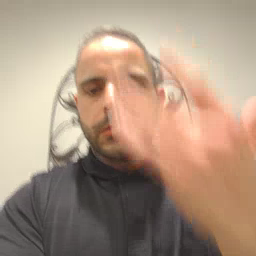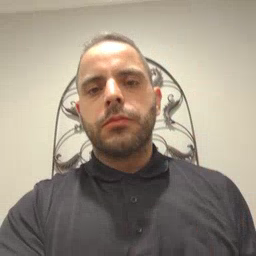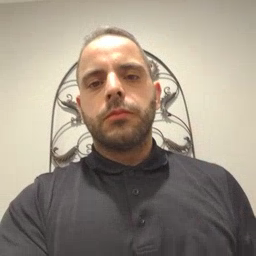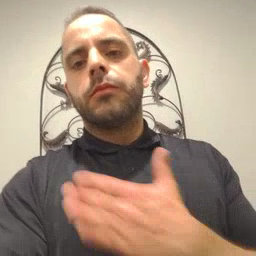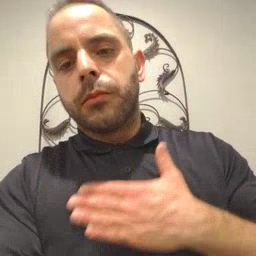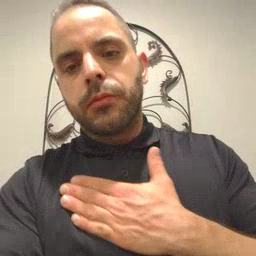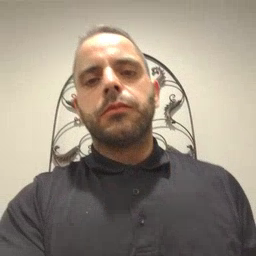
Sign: please